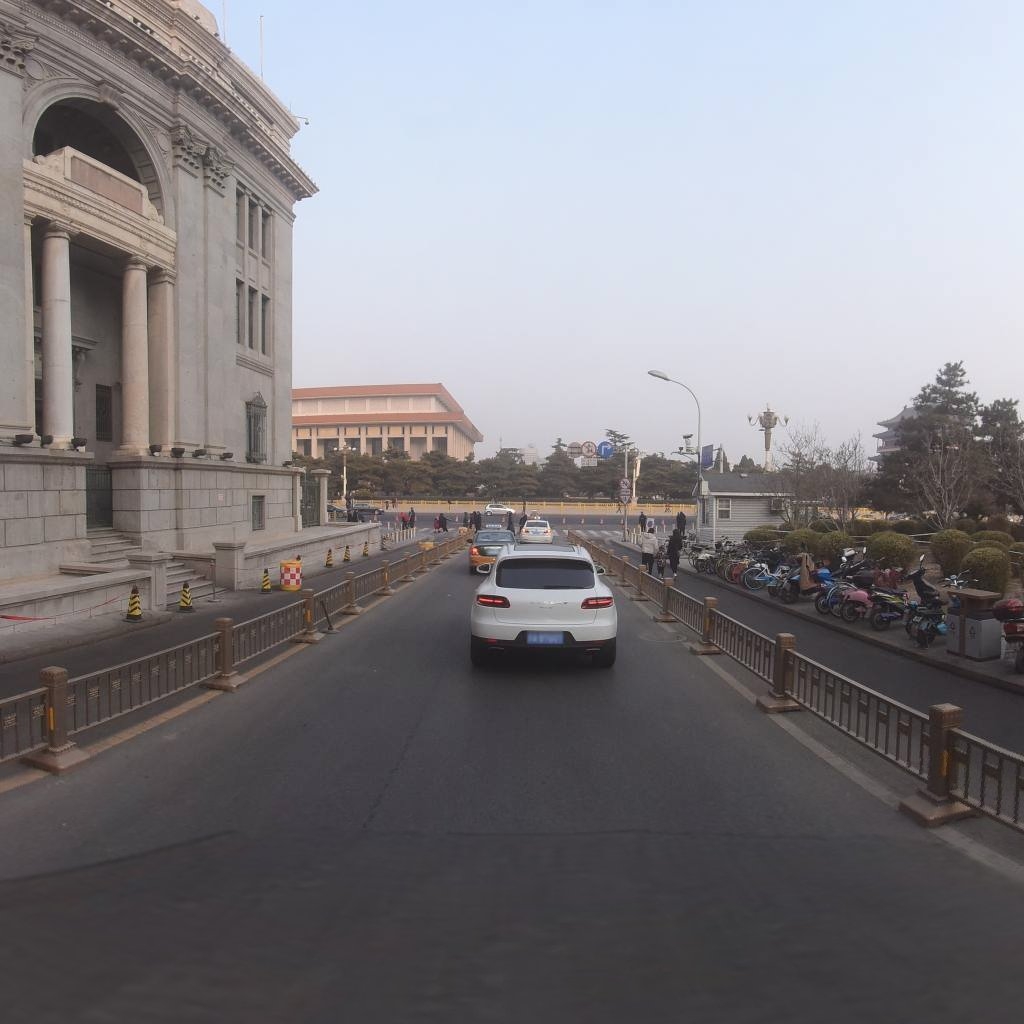
Region: Xicheng
Road damage annotations: longitudinal crack